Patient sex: M
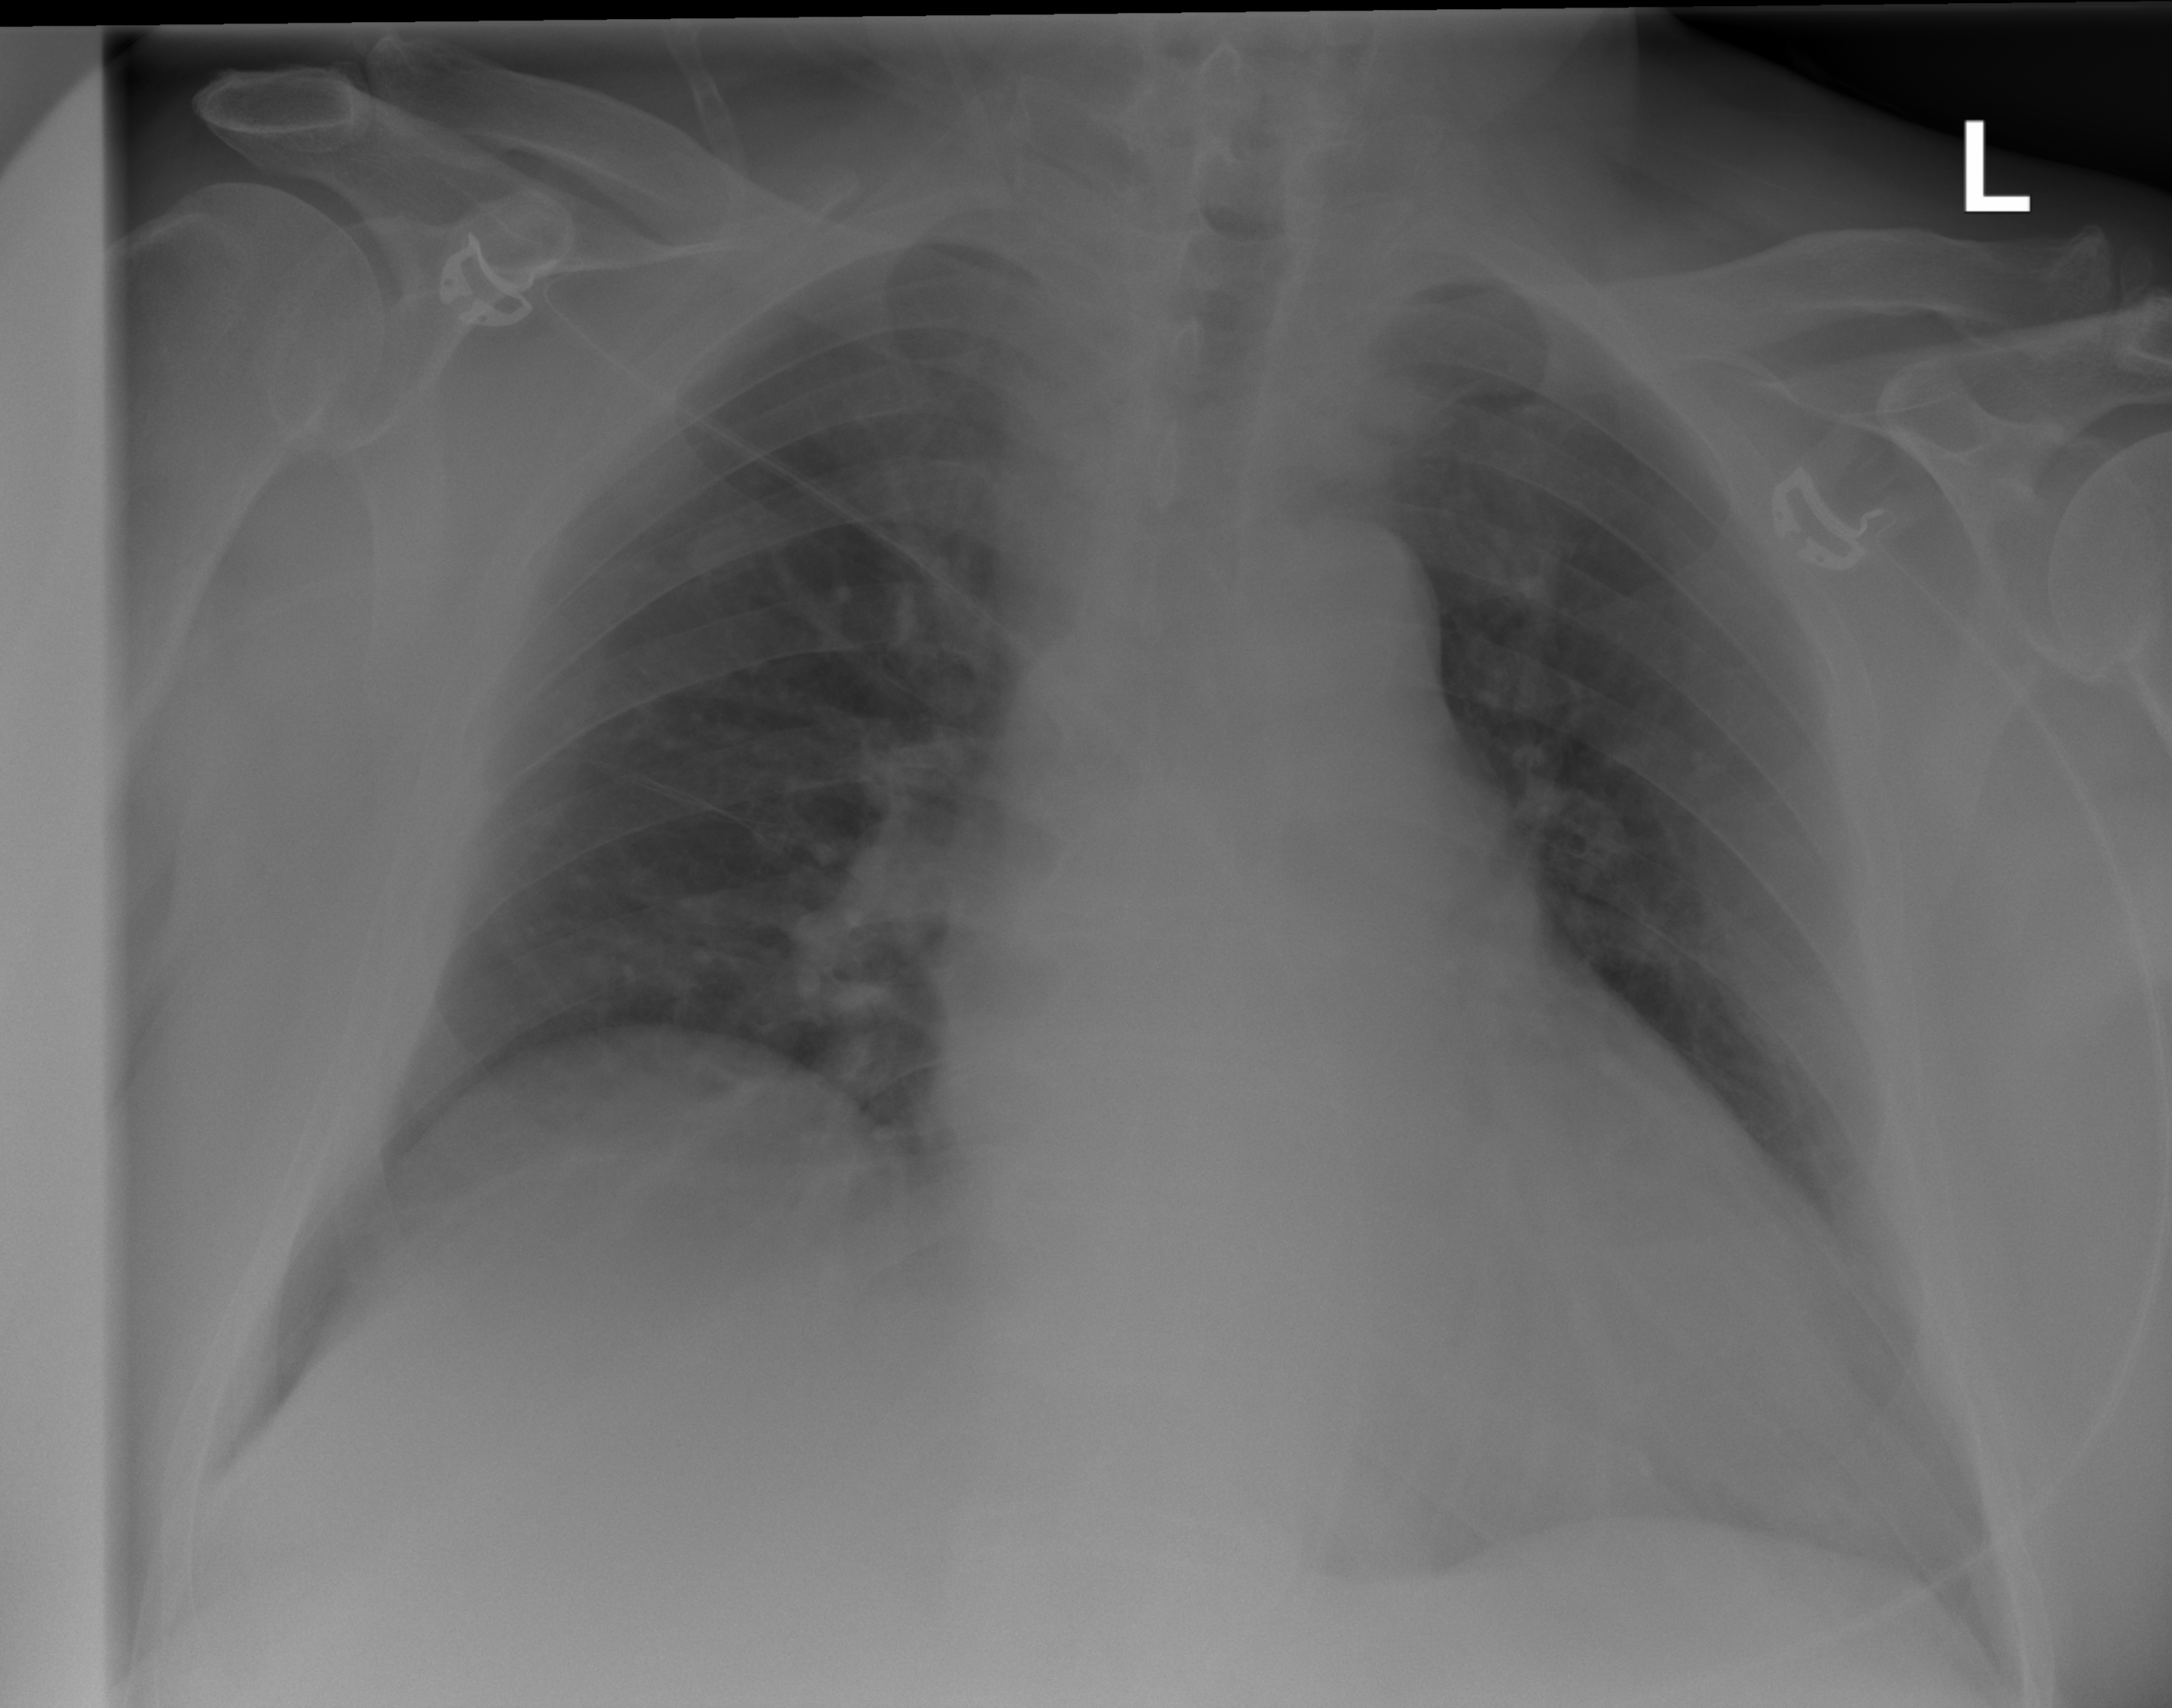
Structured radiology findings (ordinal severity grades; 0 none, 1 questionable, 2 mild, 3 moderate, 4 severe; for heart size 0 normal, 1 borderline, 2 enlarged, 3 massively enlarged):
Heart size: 3
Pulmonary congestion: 1
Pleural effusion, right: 0
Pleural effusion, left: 1
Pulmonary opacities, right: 0
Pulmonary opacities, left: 0
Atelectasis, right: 0
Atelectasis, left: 2